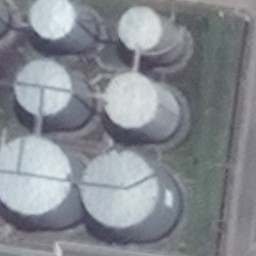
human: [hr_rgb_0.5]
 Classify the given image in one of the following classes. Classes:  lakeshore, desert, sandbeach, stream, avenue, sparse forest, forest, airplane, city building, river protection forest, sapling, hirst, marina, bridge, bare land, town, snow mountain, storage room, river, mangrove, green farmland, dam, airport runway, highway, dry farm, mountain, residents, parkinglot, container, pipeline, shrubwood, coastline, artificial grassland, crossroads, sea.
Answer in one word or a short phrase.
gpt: storage room